Question: I'm trying to create a registration form for my application.
After droping all desire textfields on scrollView, I have setup its all desire constraints and i'm using "Any H" and "Any W" for Size Class.
on Storyboard its showing warning for textField width, when i ran this on device it shrink the textfield, see below images

Please Help me.
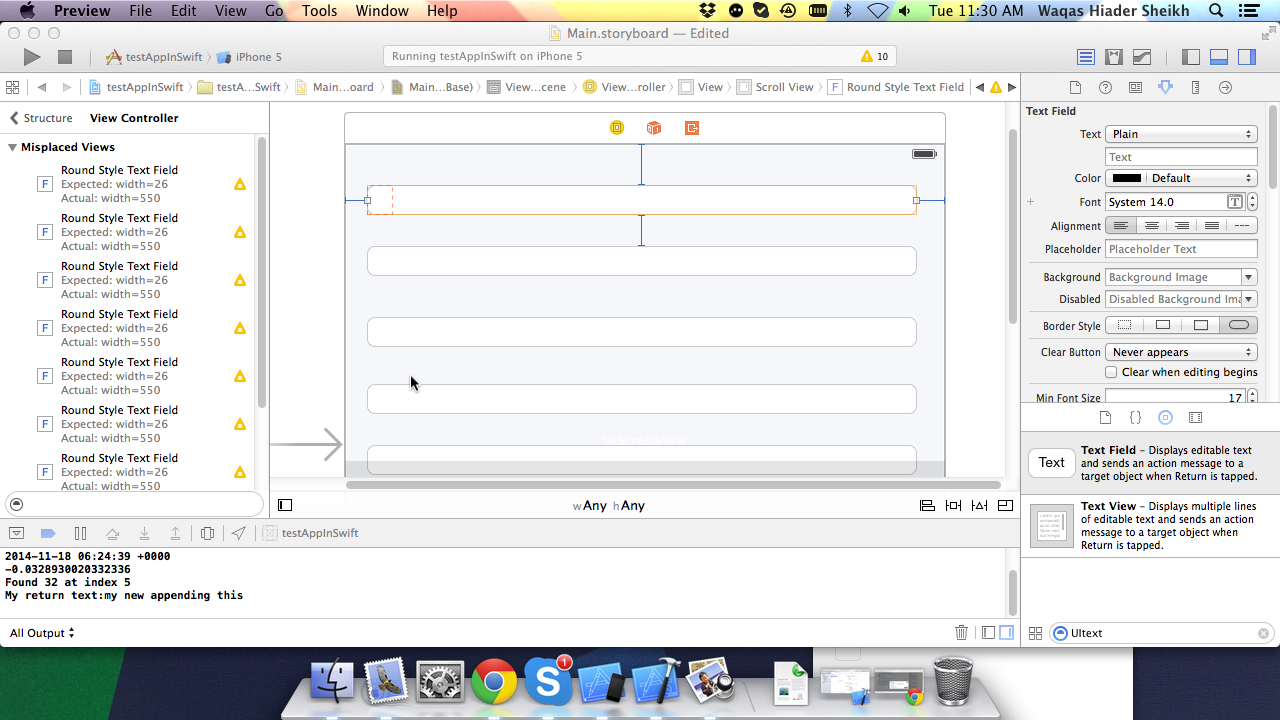
Answer: You should add your textfield to scrollview with "horizontal centre in container". That means how much your scrollview width is increase/decrease your textfield will remain in centre with its leading and trailing constraint constant. So it will adjust its width as per scrollview width.